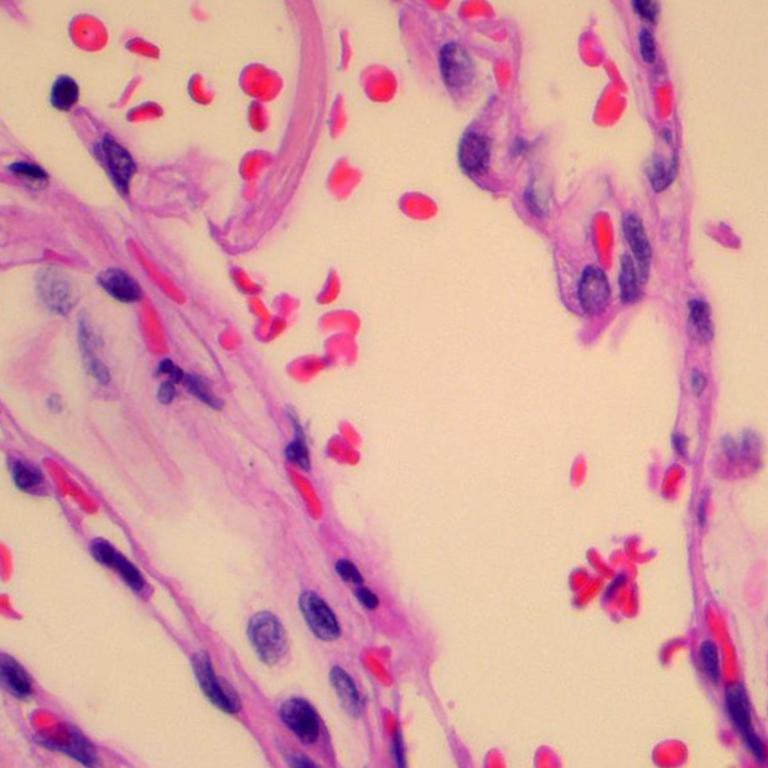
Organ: lung
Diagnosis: benign